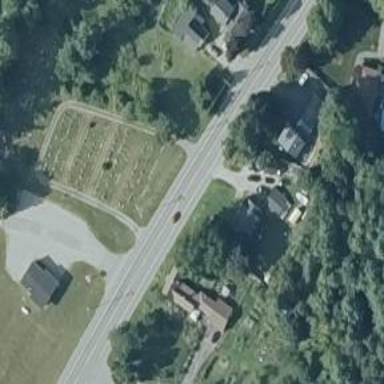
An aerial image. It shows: Graveyard.